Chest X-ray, PA view. Patient: 45 years old, sex M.
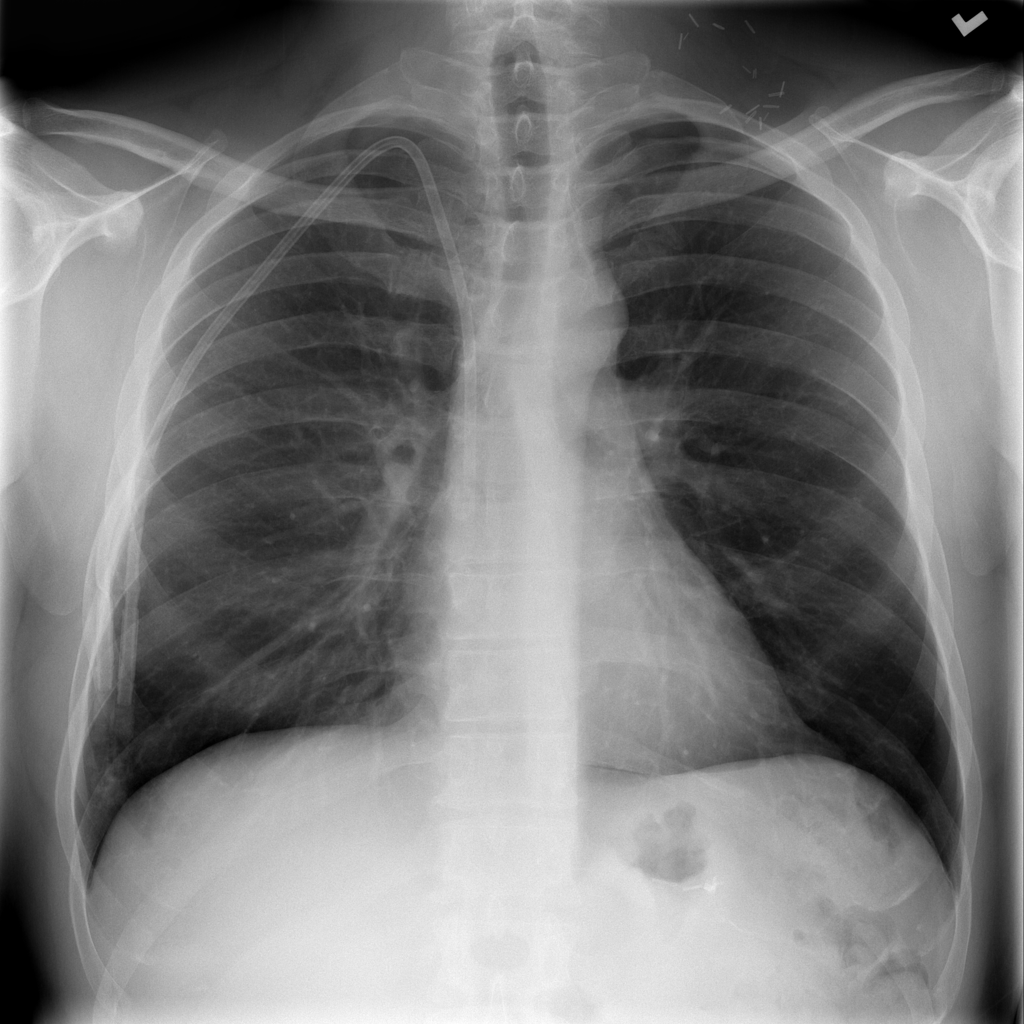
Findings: No Finding